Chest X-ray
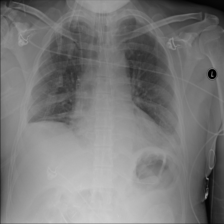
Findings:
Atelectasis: positive
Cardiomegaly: negative
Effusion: positive
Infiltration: negative
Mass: negative
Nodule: negative
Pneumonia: negative
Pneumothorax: negative
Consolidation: negative
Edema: negative
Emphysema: negative
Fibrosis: negative
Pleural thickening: negative
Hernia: negative